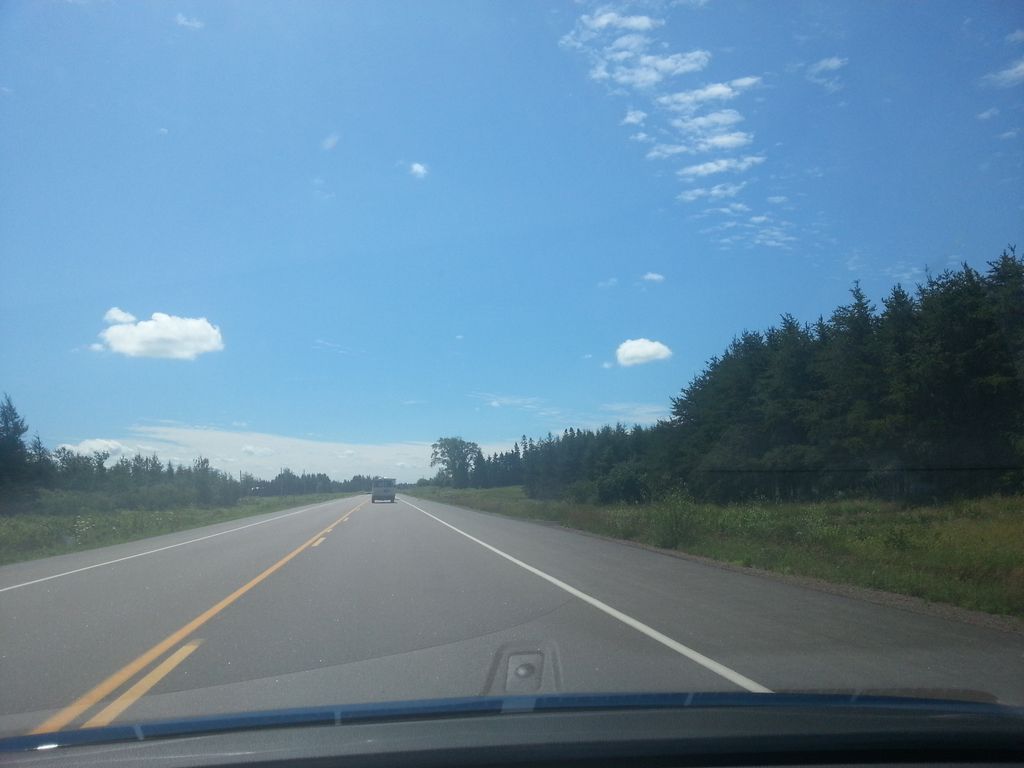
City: charlottetown